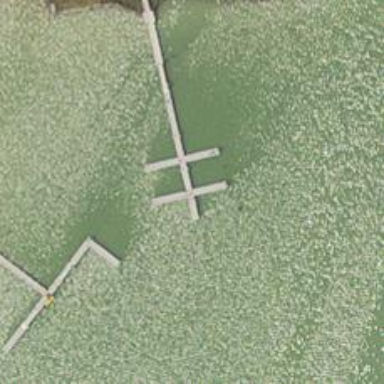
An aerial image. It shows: Pier located along footway.